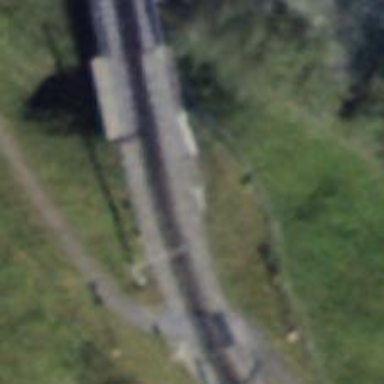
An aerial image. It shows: Narrow-gauge railway bridge with electrified contact lines and one track.